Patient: sex M, age 22
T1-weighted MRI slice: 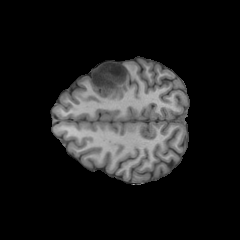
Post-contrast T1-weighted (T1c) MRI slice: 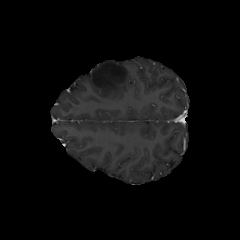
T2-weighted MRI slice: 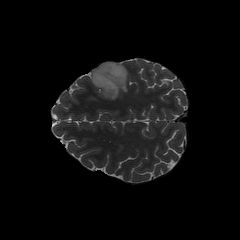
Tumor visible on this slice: yes
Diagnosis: Astrocytoma, IDH-mutant
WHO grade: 2